Field crop: maize
Growth stage: 2
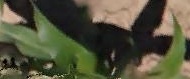
Species: maize